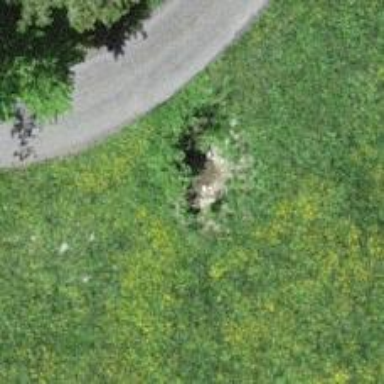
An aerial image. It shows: Culvert tunnel.